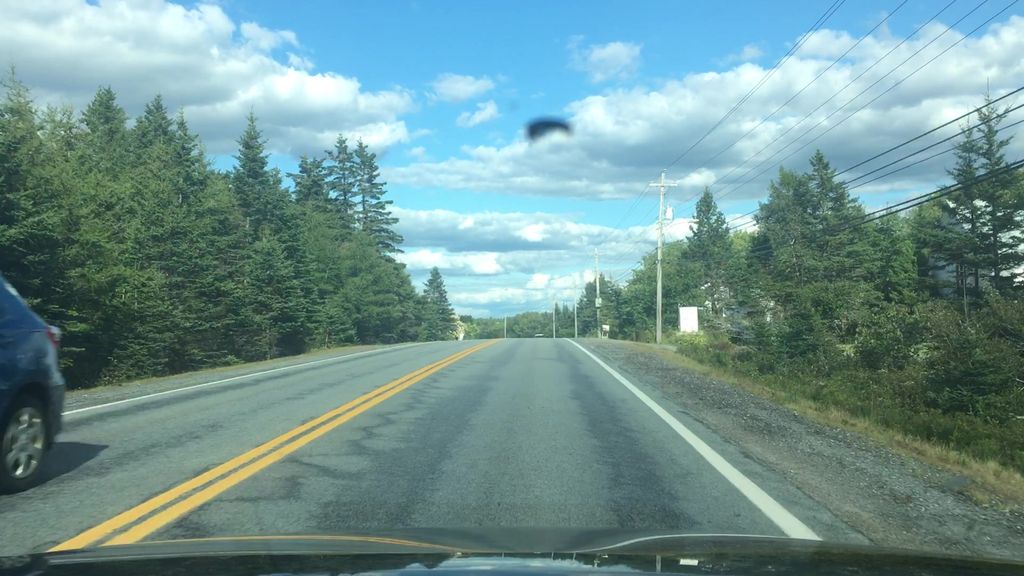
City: halifax